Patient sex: F
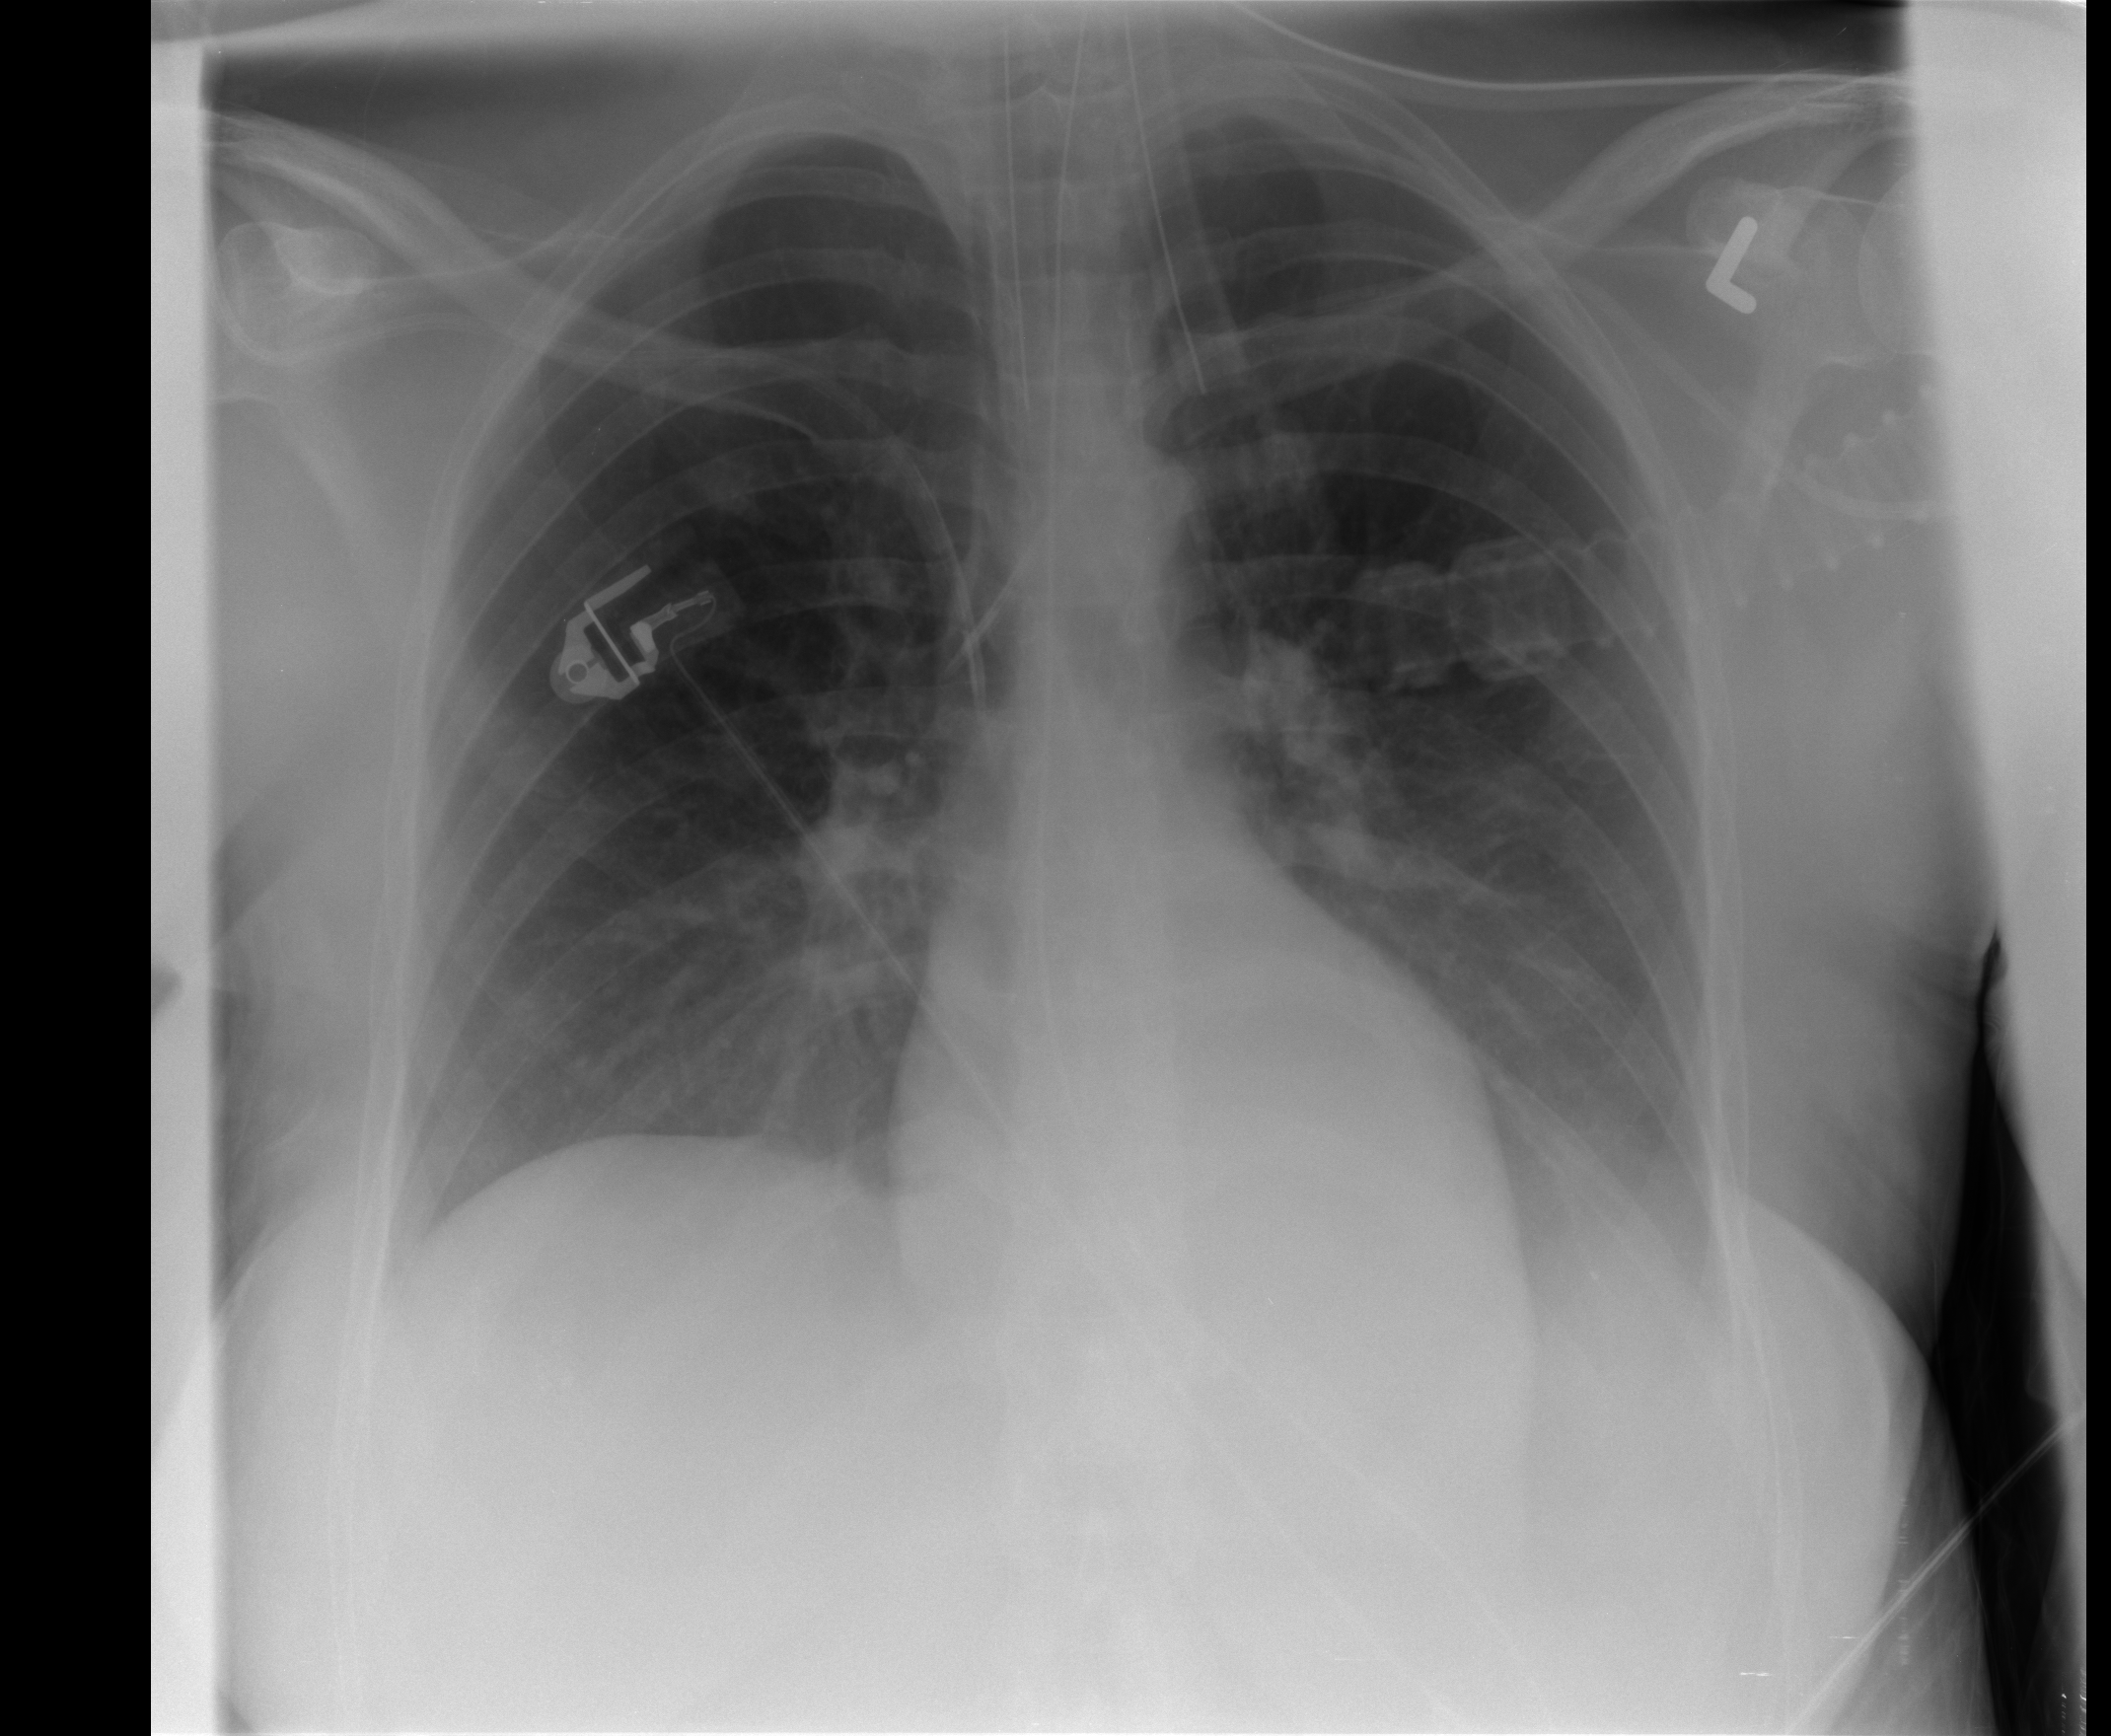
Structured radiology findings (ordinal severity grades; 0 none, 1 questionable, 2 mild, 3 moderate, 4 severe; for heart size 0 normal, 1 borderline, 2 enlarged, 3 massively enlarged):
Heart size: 0
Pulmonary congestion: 0
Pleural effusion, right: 0
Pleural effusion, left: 1
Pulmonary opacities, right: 0
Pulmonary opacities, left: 0
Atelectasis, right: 0
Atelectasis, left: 0